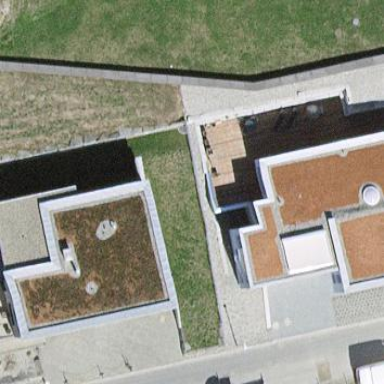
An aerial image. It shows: House with flat roof.